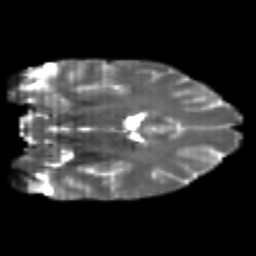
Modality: T2w
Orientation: coronal
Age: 22
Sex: female
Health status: healthy
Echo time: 0.074 s